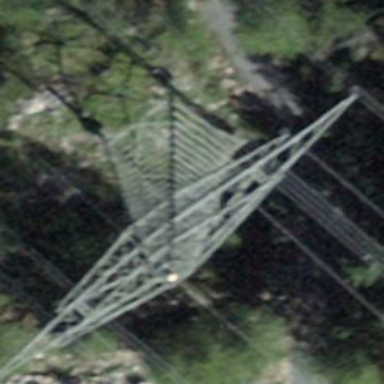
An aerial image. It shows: Power tower.